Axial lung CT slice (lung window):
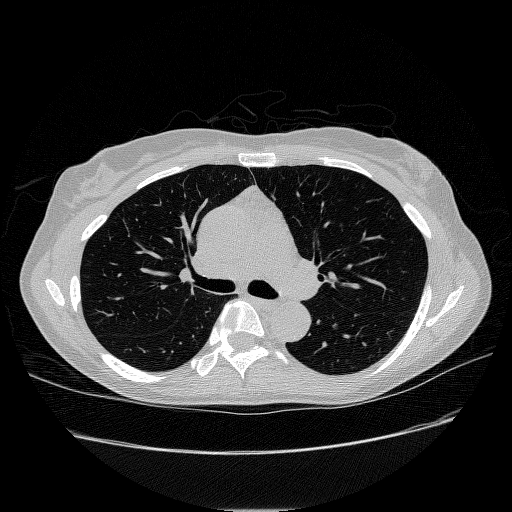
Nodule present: no